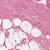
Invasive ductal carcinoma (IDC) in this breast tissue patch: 0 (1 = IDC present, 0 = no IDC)